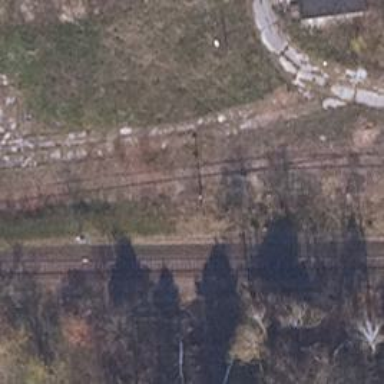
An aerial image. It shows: Abandoned spur railway.